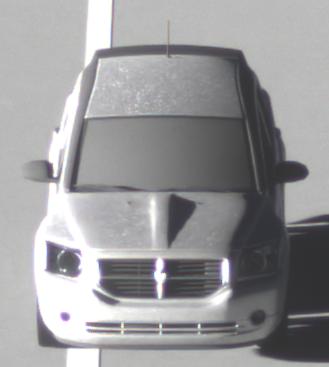
Make: Dodge
Model: Caliber 1.8
Detailed model: Caliber
Model produced from: 2006/06
Model produced until: 2009/03
Doors: 5
Color: white
Road condition: dry road
Daytime: sunrise or sunset
Contrast: high contrast